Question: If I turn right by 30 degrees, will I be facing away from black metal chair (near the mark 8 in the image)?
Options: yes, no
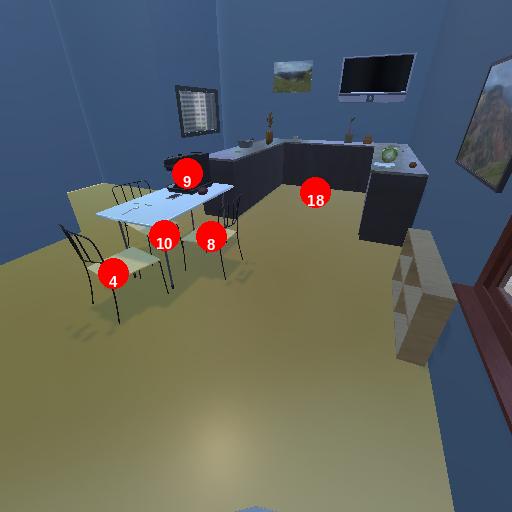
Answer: yes